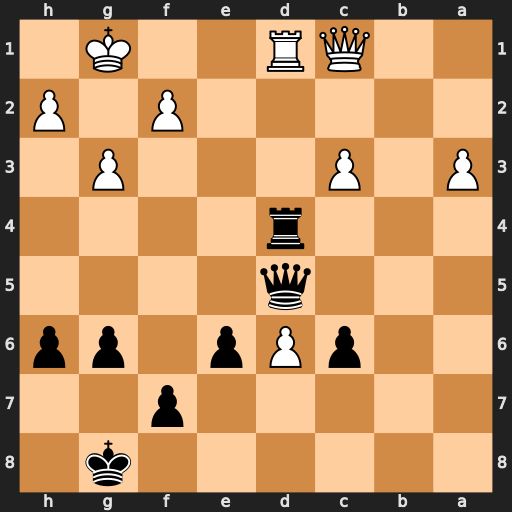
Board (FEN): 6k1/5p2/2pPp1pp/3q4/3r4/P1P3P1/5P1P/2QR2K1
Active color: b
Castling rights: -
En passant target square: -
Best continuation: Rxd1+ Qxd1 Qxd1+